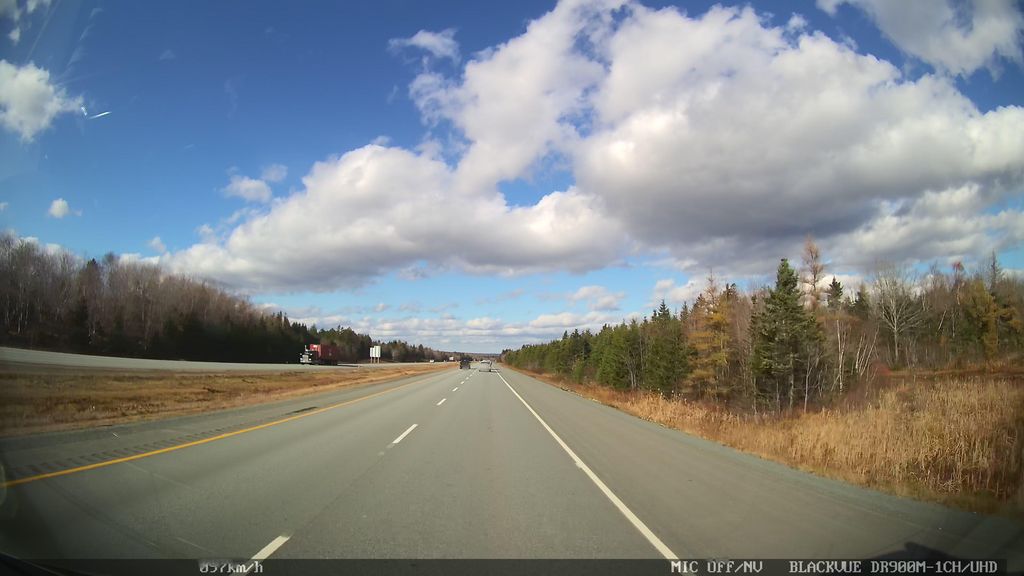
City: halifax